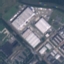
Land use / land cover: Industrial